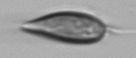
Label: Prorocentrum_triestinum